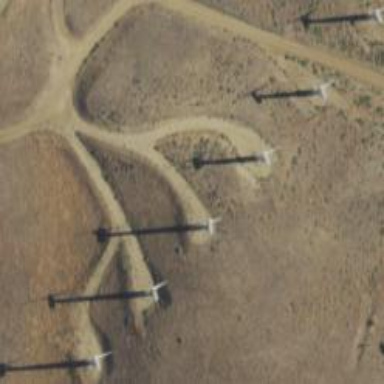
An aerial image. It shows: Wind generator is in the picture.